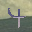
Label: 4